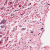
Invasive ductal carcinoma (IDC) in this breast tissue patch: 0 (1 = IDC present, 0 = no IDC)